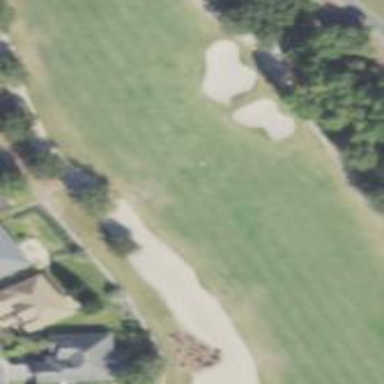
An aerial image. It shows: Golf course surrounded by greenery.